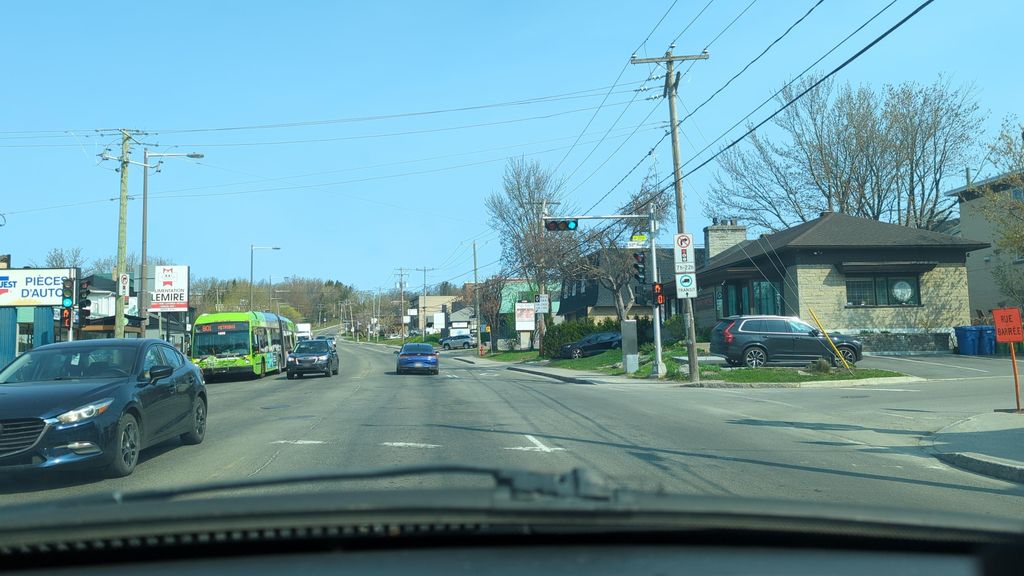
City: quebec_city